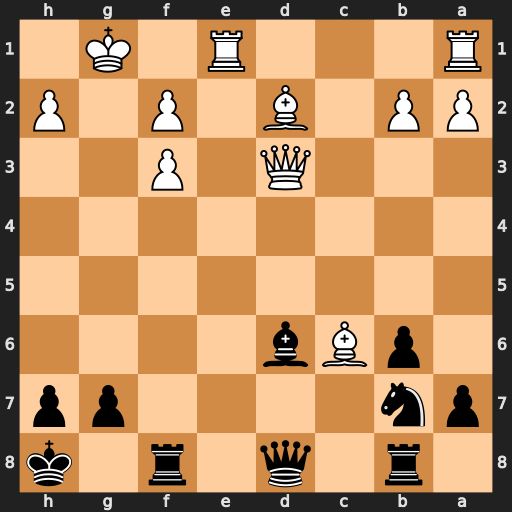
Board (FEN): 1r1q1r1k/pn4pp/1pBb4/8/8/3Q1P2/PP1B1P1P/R3R1K1
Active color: b
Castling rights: -
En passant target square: -
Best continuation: Bxh2+ Kxh2 Qxd3